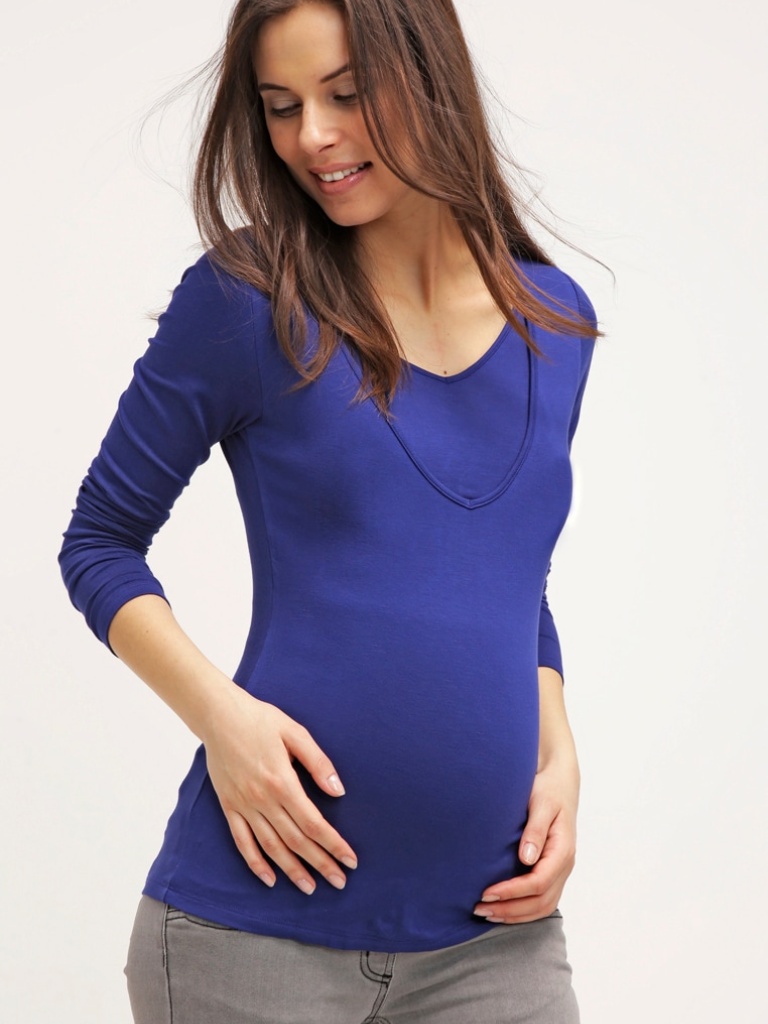
jersey tight a long-sleeved with the sleeves down hip length Untucked v-neck top